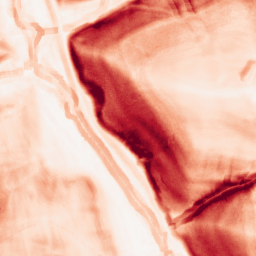
Category: morphological
Decomposition family: morphological_gradient
Decomposition parameters: size: 7
shape: square
Upsampling method: fft_zeropad
Upsampling parameters: scale: 8
Upsampling scale: 8